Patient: sex F, age 60
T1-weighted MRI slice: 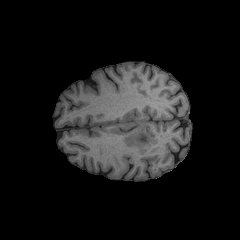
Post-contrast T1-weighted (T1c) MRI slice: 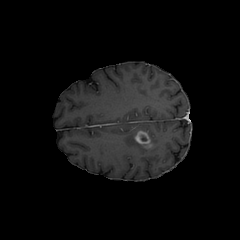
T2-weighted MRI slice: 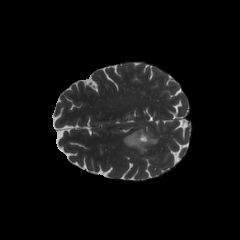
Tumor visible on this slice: yes
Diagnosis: Glioblastoma, IDH-wildtype
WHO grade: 4